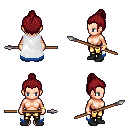
a pixel art fantasy rpg character, female body template, human, light skin, white trimmed cape, gold greaves, brunette short topknot hairstyle, bracelets, black shoes, spear, four views (front, back, left, right), 2x2 character sprite sheet, small pixel art, hard edges, no anti-aliasing